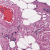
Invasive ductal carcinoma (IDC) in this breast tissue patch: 0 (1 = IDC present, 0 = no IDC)